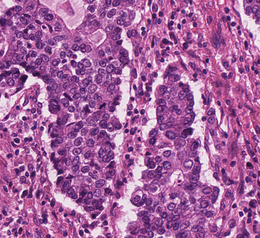
Tumor epithelial tissue: yes
Tumor-associated stroma tissue: yes
Normal tissue: no